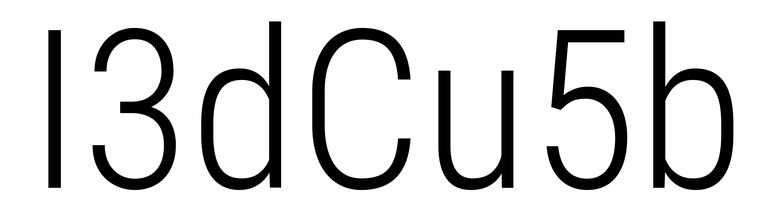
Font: Roboto_Condensed_Light